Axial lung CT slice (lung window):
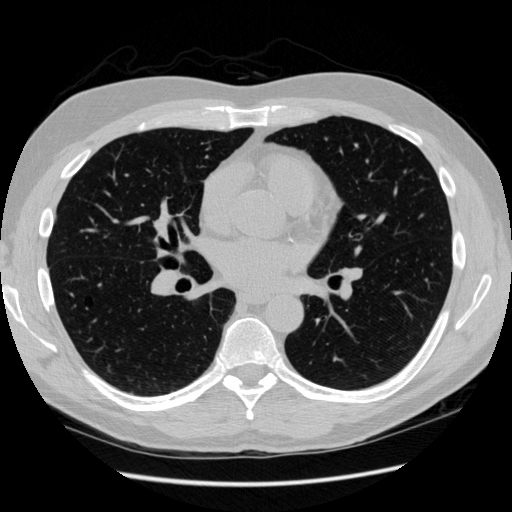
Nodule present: no